Interaction volume radius: 5 \u00c5
Interaction volume height: 10 \u00c5
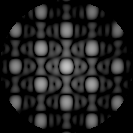
Disorder parameter: 0.08377